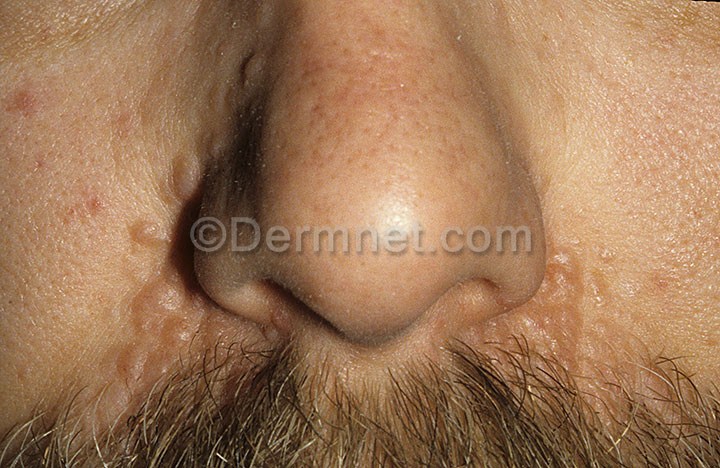
Disease: Systemic Disease